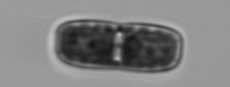
Label: Ephemera